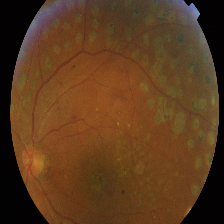
Diabetic retinopathy grade: Proliferative DR